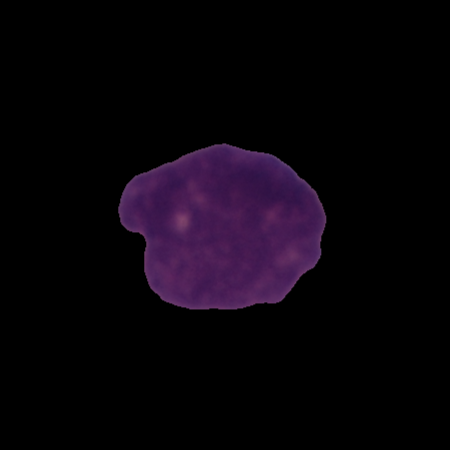
Label: cancer